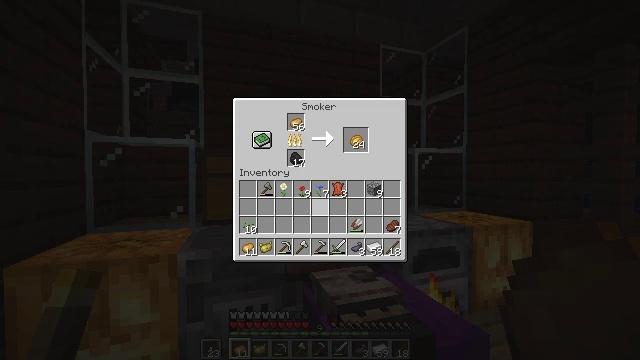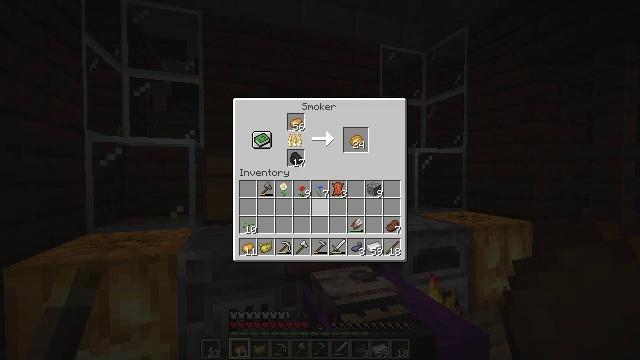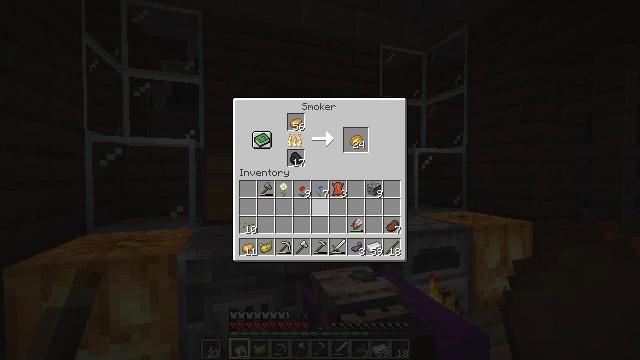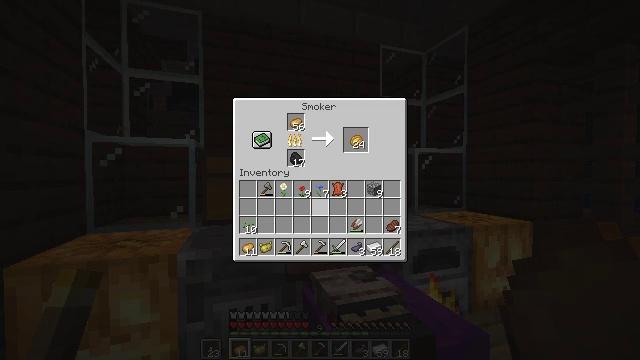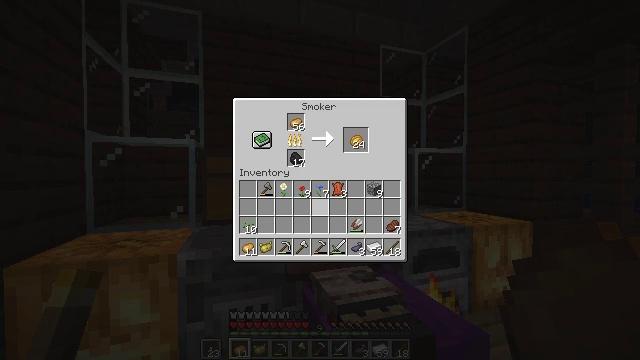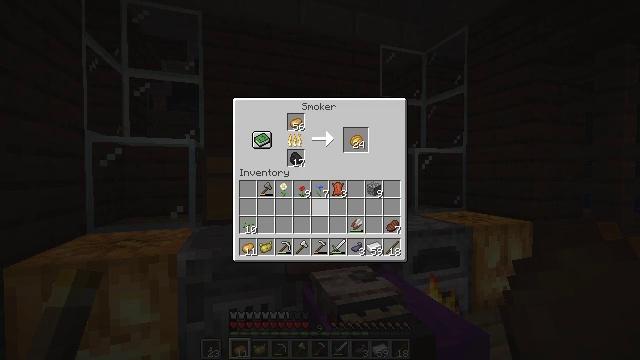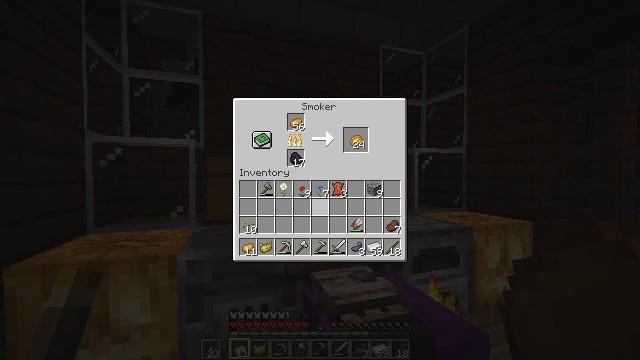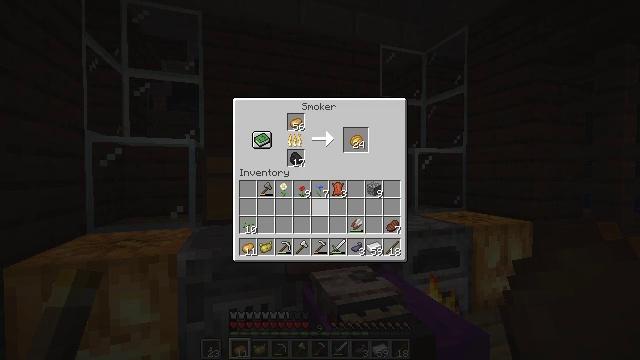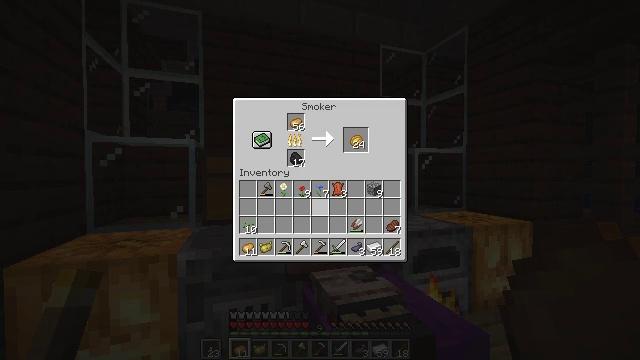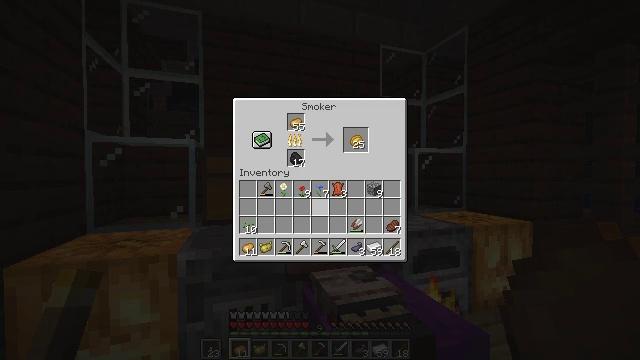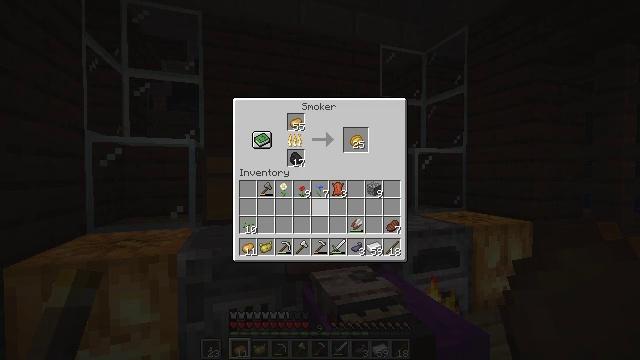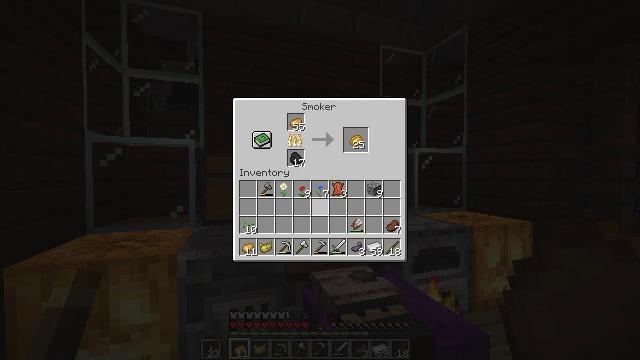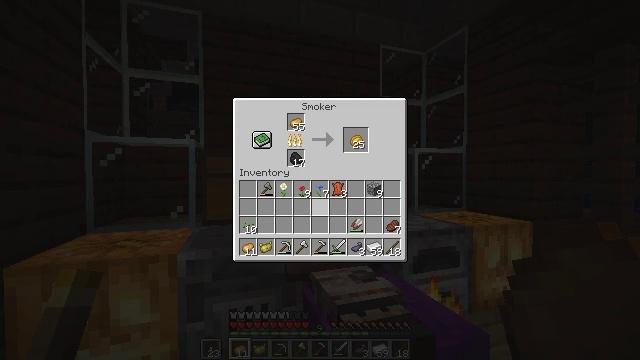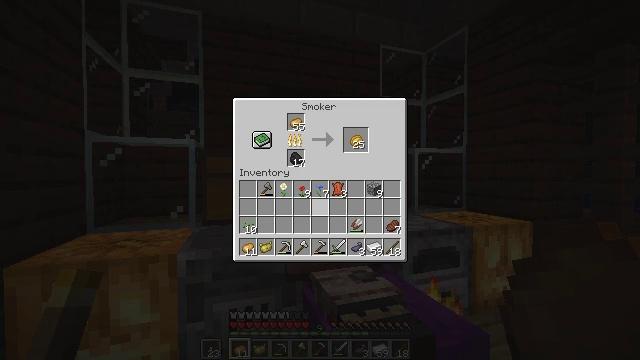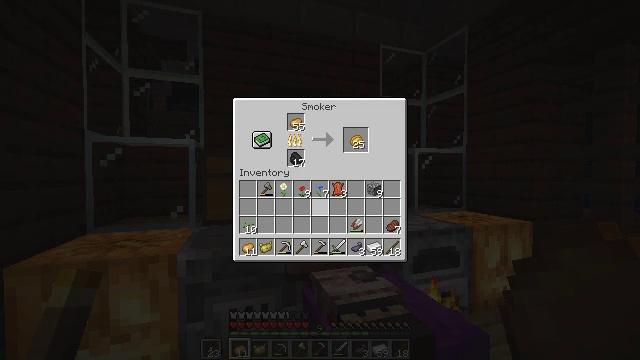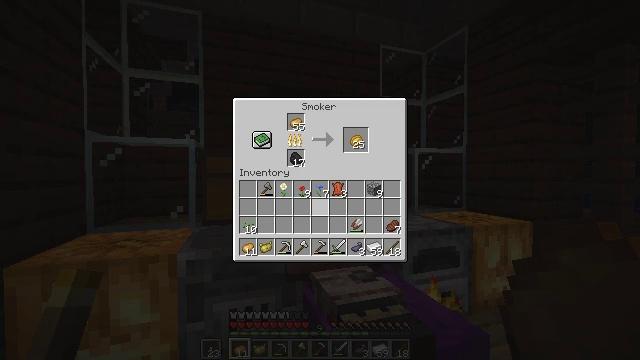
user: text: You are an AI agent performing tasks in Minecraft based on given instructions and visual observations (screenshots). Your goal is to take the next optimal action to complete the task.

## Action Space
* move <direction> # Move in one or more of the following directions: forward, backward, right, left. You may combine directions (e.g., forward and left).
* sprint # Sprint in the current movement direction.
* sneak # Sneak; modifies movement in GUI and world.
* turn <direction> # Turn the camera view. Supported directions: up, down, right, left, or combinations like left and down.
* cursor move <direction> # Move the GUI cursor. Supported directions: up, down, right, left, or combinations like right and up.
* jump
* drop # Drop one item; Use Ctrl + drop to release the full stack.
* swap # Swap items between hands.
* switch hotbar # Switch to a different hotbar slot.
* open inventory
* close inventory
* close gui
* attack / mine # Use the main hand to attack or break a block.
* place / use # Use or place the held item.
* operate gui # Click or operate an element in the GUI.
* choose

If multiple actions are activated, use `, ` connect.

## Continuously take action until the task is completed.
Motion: motion action
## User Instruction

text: Open the furnace and bake a potato.
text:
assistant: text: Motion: no_op
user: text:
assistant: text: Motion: no_op
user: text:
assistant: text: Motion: no_op
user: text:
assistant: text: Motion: no_op
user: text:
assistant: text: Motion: no_op
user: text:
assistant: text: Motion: no_op
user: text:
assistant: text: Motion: no_op
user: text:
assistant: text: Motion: no_op
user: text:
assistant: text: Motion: no_op
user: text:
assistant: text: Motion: no_op
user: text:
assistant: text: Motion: no_op
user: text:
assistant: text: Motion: no_op
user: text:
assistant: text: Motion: no_op
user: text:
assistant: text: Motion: no_op
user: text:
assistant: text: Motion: no_op
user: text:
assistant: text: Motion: no_op
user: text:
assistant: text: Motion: no_op
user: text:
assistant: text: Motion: no_op
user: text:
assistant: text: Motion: no_op
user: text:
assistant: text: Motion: no_op
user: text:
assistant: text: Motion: no_op
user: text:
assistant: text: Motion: no_op
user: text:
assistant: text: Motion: no_op
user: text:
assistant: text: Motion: no_op
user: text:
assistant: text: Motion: no_op
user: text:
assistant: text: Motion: no_op
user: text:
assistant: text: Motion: no_op
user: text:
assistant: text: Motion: no_op
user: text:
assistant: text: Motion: no_op
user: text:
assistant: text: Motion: no_op